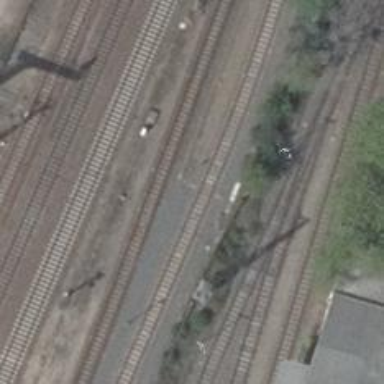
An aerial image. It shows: Railway signal.